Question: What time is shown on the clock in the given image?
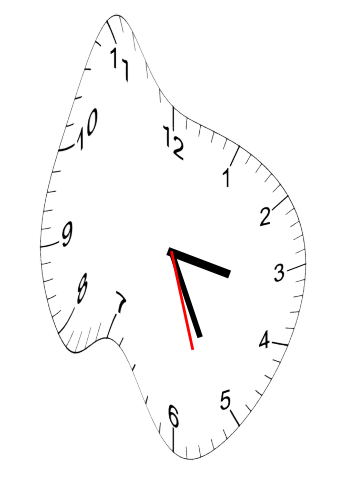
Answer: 03:25:27